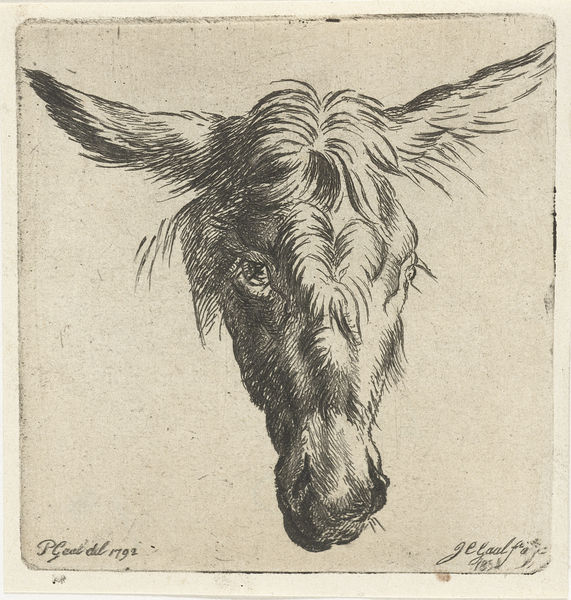
Titel: Kop van een ezel
Künstler: Jacobus Cornelis Gaal
Standort: Amsterdam
Institution: Rijksmuseum
Schlagwörter: white, black, face, gray, grey, hair, nose, portrait, print, food, ear, head, eyes, drawing, black and white, mouth, cartoon, sketch, writing, draft, signature, ears, study, pencil, animal, horse, lip, charcoal, mammal, simple, tan, realistic, comic, barn, mane, ass, donkey, mule, funny, politics, signed, laugh, line drawing, comedy, muzzle, nostrils, drowing, lashes, forelock, tufts, lip', portreit, earmuzzle, 1792, 4854, 1854, black ad white, charcoa, muls, simplw